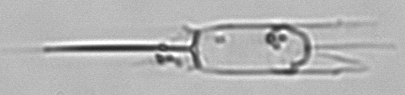
Label: Ditylum_brightwellii